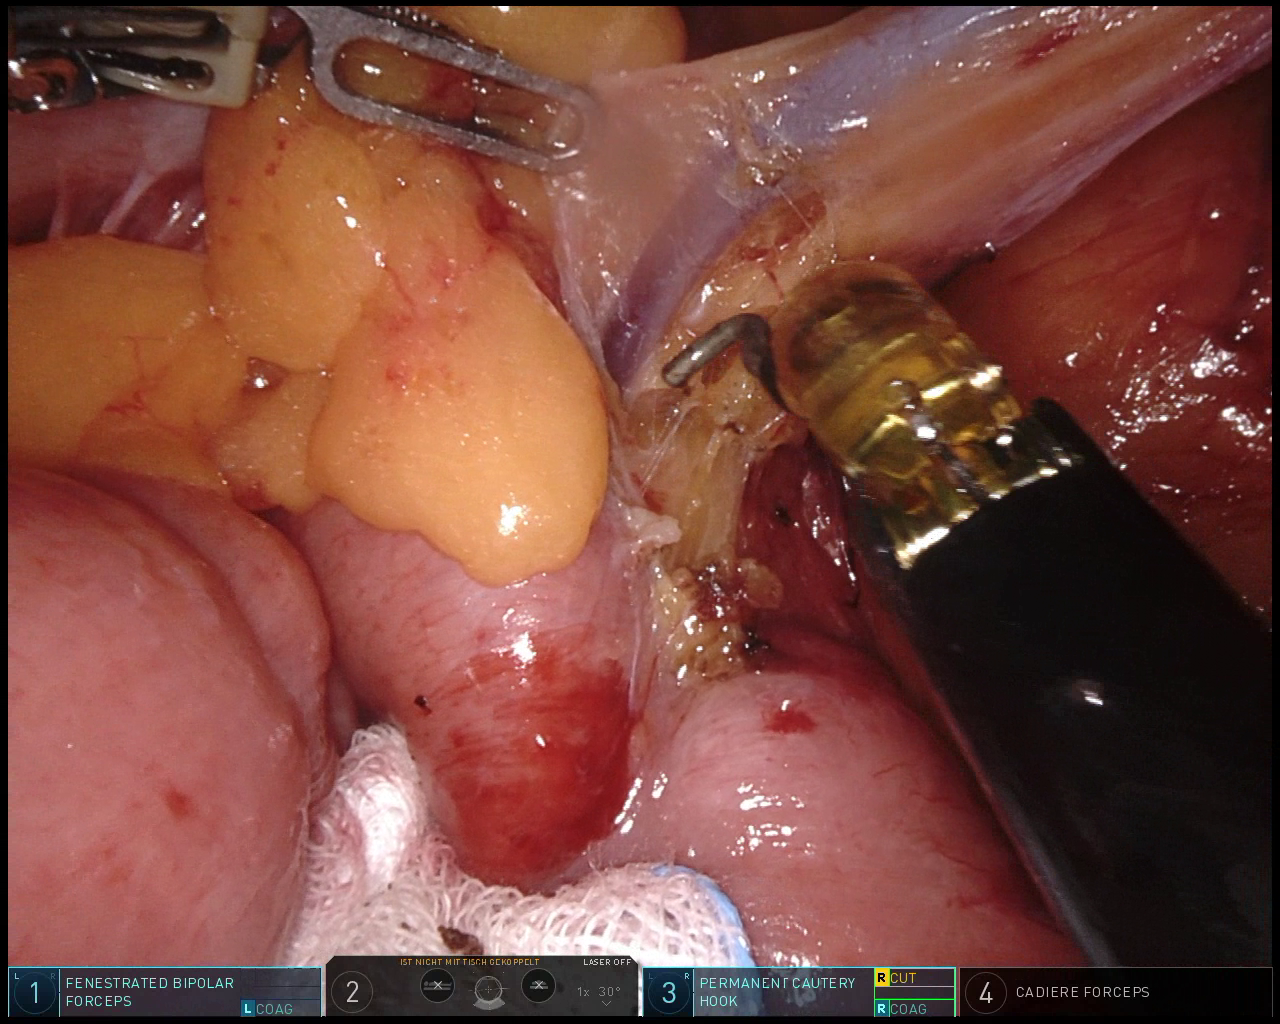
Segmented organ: intestinal_veins
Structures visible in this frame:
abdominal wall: no
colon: yes
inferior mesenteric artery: no
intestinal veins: yes
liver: no
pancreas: no
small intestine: yes
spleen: no
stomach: no
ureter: no
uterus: no
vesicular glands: no